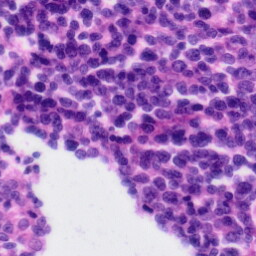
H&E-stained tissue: Tonsil